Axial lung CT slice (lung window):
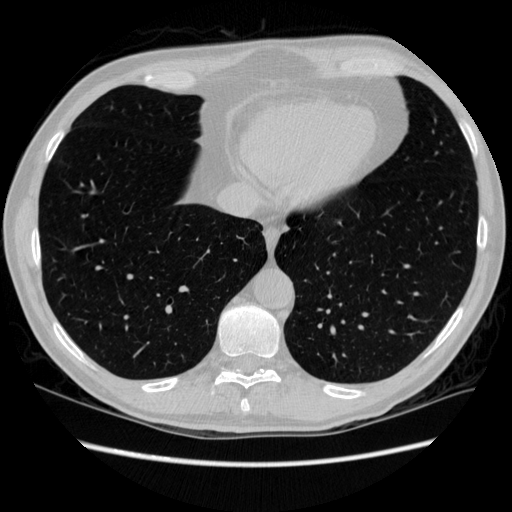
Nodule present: no